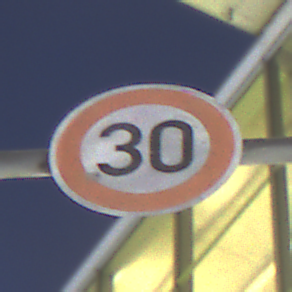
Verkehrszeichen: Geschwindigkeit30
Umgebung: Outdoor, Urban
Tageszeit: Night
Wetter: PartlyCloudy
Licht: Artificial
Jahreszeit: NotSpecified
Kontrast: HighContrast